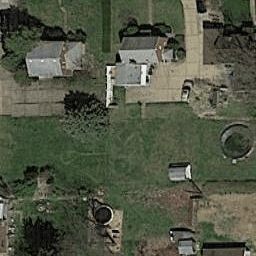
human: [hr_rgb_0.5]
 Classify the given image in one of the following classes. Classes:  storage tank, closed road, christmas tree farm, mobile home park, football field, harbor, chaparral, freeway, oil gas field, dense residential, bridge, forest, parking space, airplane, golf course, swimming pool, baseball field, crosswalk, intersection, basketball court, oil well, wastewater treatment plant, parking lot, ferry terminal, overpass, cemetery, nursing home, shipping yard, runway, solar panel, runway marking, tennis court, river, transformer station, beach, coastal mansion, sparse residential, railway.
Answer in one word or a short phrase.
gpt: sparse residential